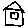
Label: house